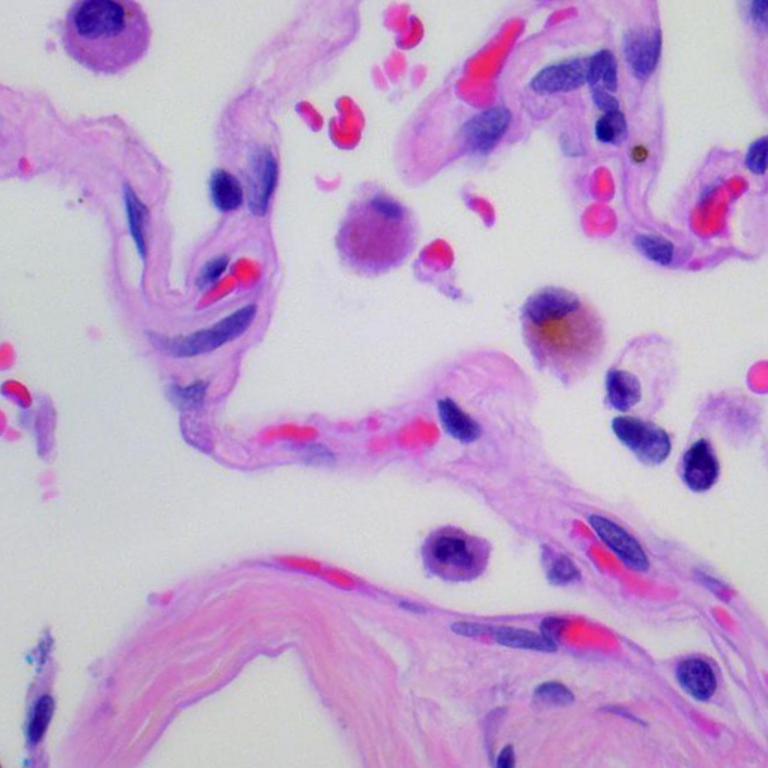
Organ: lung
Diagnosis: benign